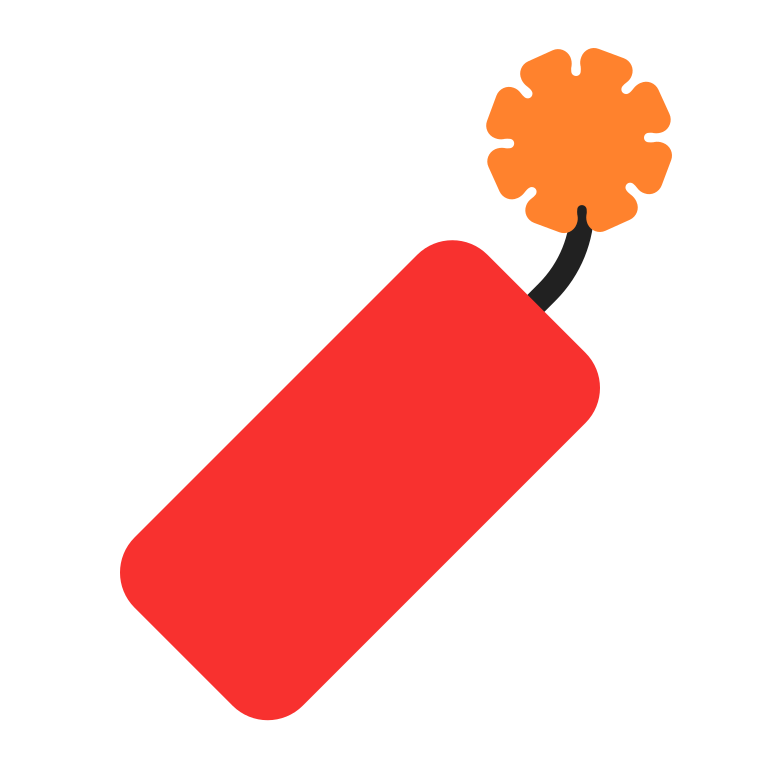
firecracker flat